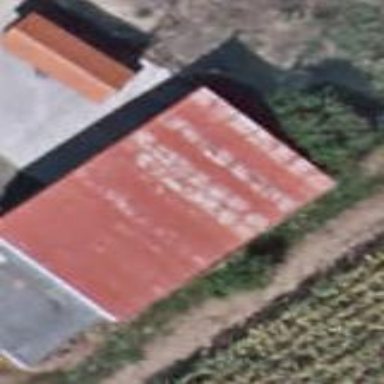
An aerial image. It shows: Shed building.